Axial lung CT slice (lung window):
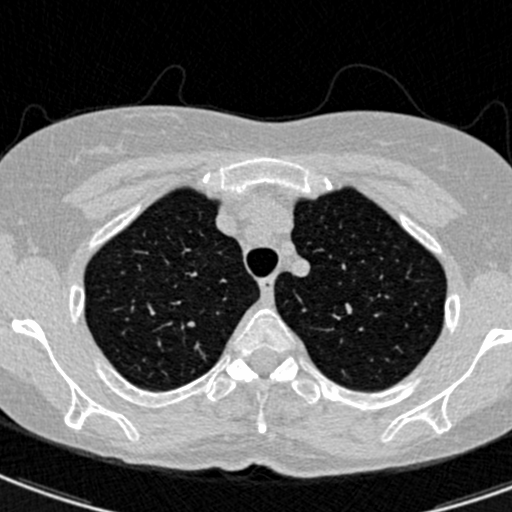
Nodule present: no